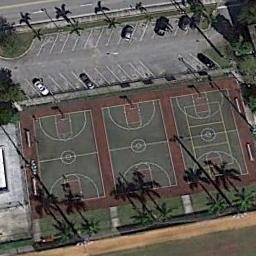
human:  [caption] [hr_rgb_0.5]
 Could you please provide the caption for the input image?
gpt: Three basketball courts surrounded by the green belt and a parking lot beside .

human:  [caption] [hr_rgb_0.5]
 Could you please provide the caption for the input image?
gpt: There are three basketball courts next to a parking lot .

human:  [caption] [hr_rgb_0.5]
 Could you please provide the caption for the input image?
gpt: The three neatly arrayed basketball courts are next to the parking lot,With some trees nearby .

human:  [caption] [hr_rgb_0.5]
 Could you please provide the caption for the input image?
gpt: There are several basketball courts on the red playground .

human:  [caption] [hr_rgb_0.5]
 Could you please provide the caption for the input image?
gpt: Five cars are in the parking lot next to the basketball courts .